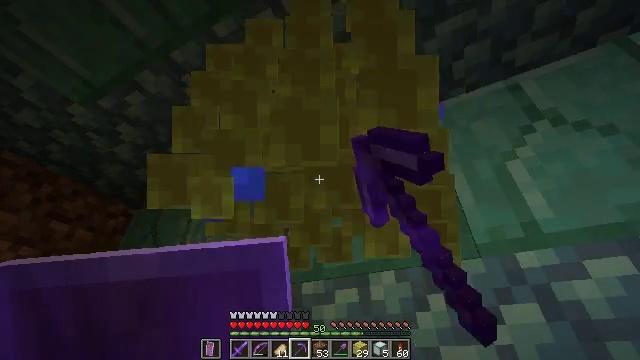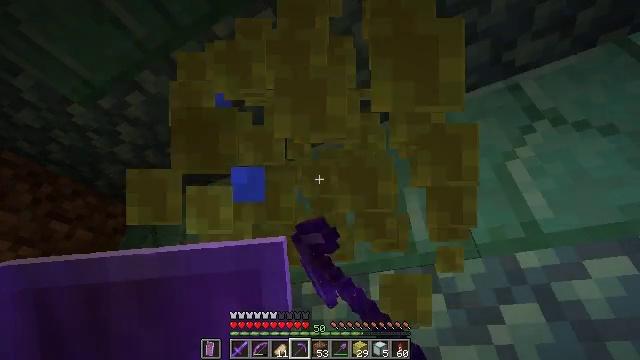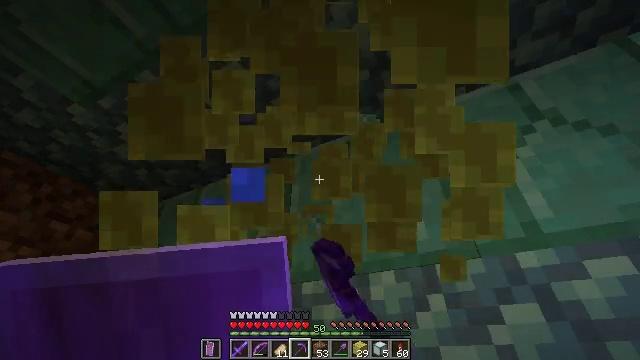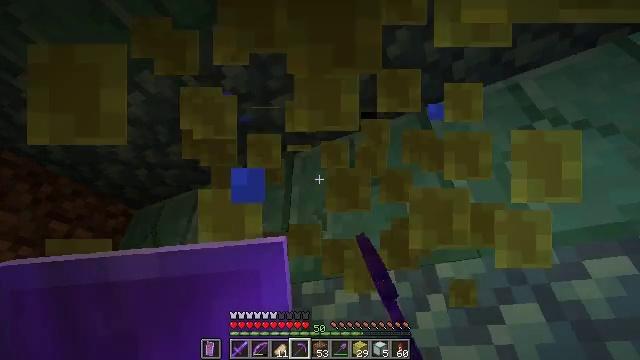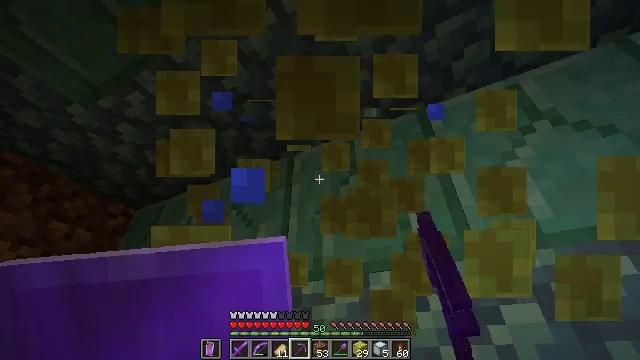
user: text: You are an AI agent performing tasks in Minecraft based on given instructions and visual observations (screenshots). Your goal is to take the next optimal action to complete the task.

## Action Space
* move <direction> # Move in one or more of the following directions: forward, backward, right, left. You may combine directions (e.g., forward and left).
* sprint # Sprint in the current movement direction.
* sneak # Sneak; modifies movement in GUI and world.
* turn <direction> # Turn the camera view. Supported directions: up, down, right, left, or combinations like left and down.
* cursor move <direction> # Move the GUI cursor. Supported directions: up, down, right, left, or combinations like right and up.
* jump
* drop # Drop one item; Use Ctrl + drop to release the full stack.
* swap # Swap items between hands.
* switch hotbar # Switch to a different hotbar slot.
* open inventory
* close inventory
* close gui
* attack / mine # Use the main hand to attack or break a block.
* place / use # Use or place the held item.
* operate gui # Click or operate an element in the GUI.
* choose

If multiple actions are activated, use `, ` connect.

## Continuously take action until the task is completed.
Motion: motion action
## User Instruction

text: Acquire a wet sponge from an ocean monument.
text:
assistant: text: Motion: attack / mine
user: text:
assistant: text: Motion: attack / mine
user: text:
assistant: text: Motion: no_op
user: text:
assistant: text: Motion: no_op
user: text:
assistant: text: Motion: no_op